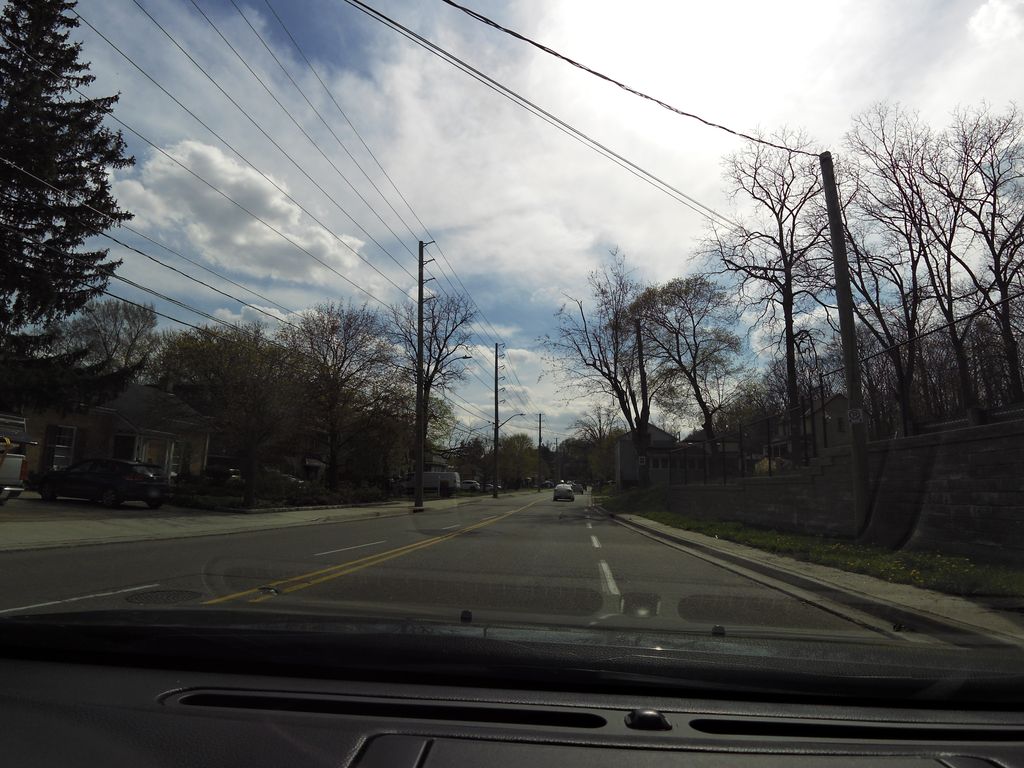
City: kitchener-waterloo